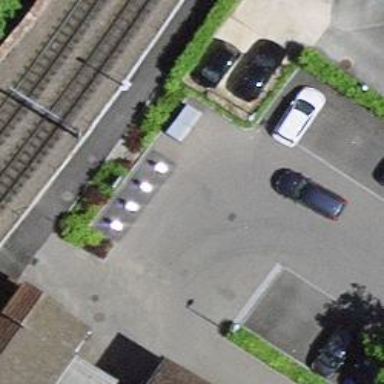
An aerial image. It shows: Recycling container in the area designated for recycling.